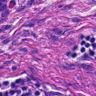
Metastatic tissue present: yes